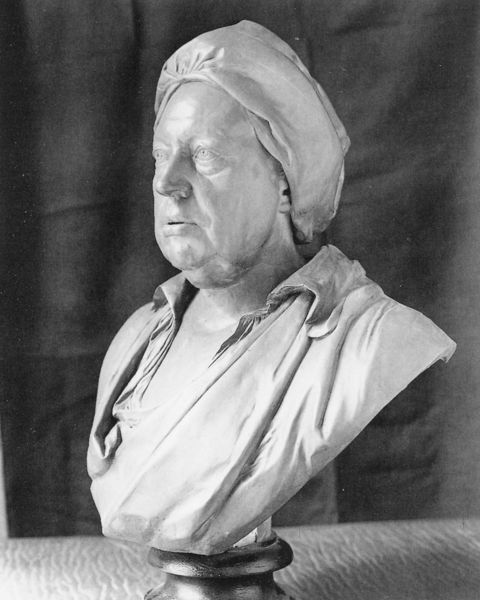
Titel: Johann Belchier
Künstler: Louis-Francois Roubiliac
Institution: London, Royal College of surgeons of England
Schlagwörter: kopf, mann, weiß, ausschnitt, grau, marmor, mund, nase, ohr, stirn, blick, tuch, haube, hemd, mütze, augen, falten, gesicht, kragen, sockel, stein, portrait, porträt, vorhang, auge, figur, gewand, kinn, lippen, schultern, skulptur, statue, kopfbedeckung, büste, bronze, plastik, podest, wange, foto, schwarzweiss, künstler, strin, stirnfalten, rasiert, männlich, doppelkinn, turban, stei, statur, nasei, skiulptur